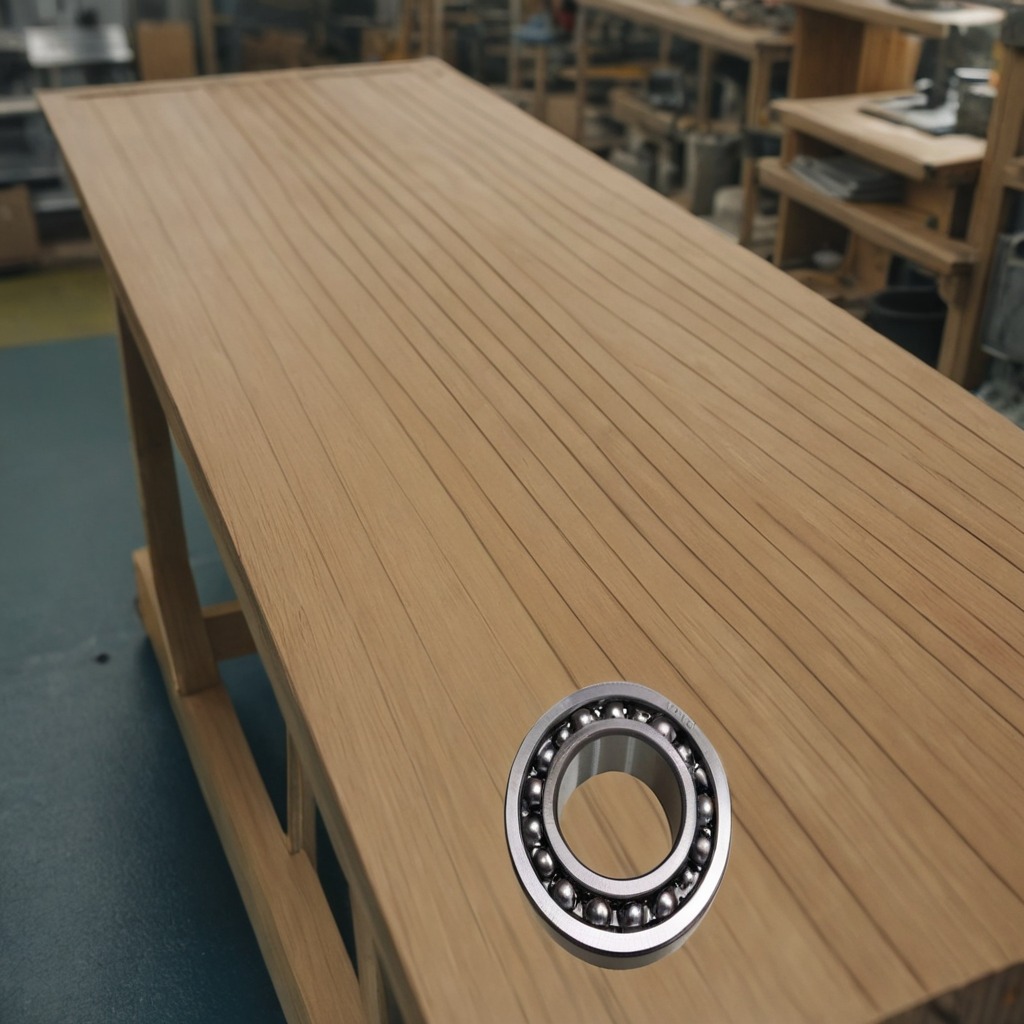
A metal ball bearing is lying on a workbench inside a coastal fishing gear workshop.